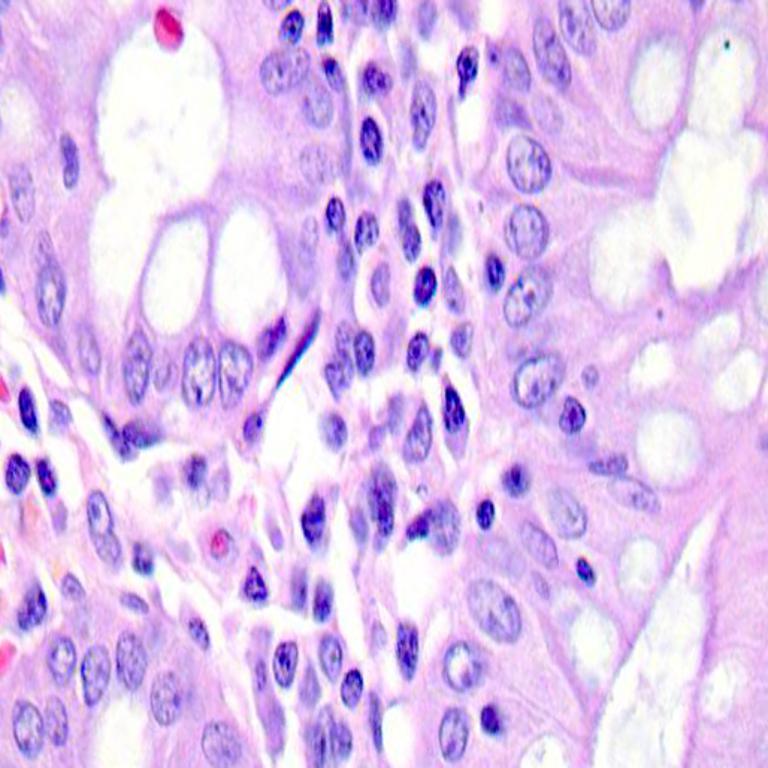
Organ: colon
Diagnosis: benign